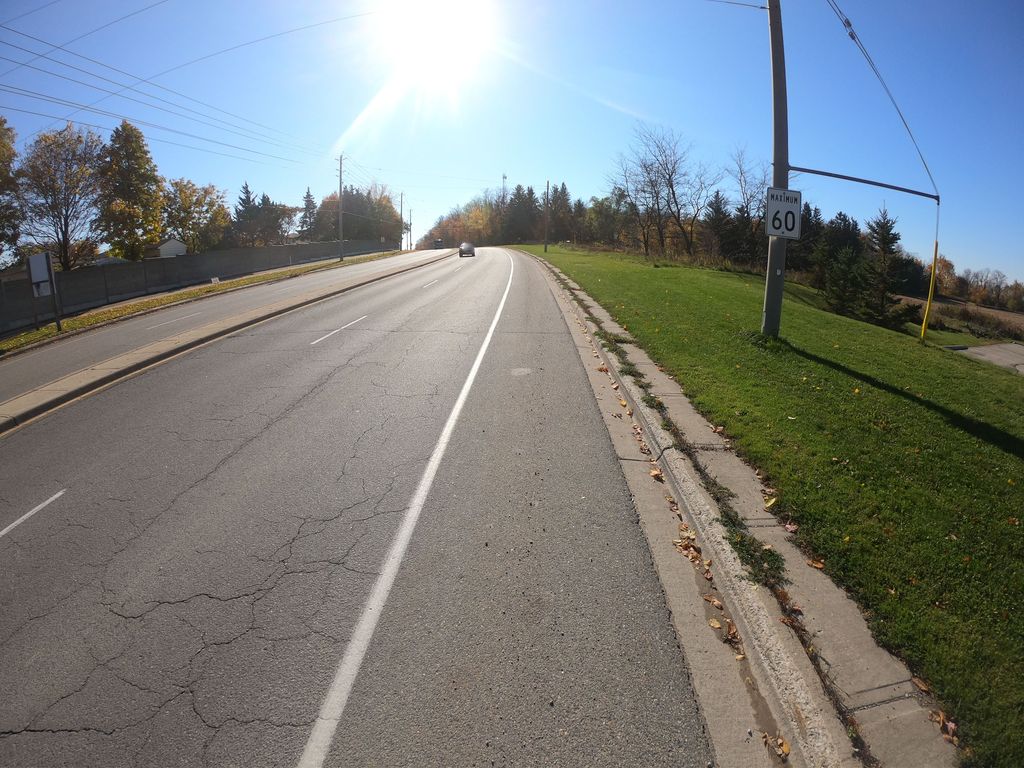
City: kitchener-waterloo